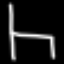
Label: chair